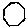
Label: hexagon